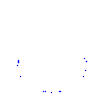
Particle: kaon